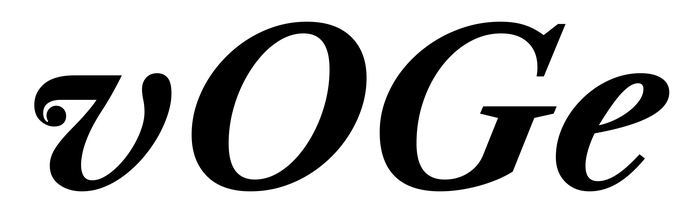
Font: LibreCaslonText-Italic_Bold_Italic